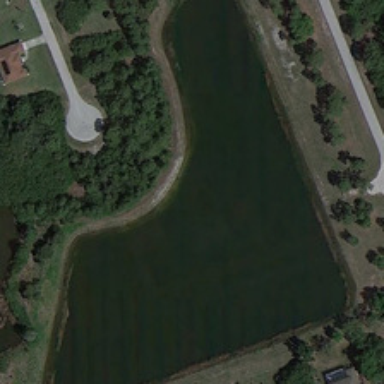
Many green trees are around a irregular pond .